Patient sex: M
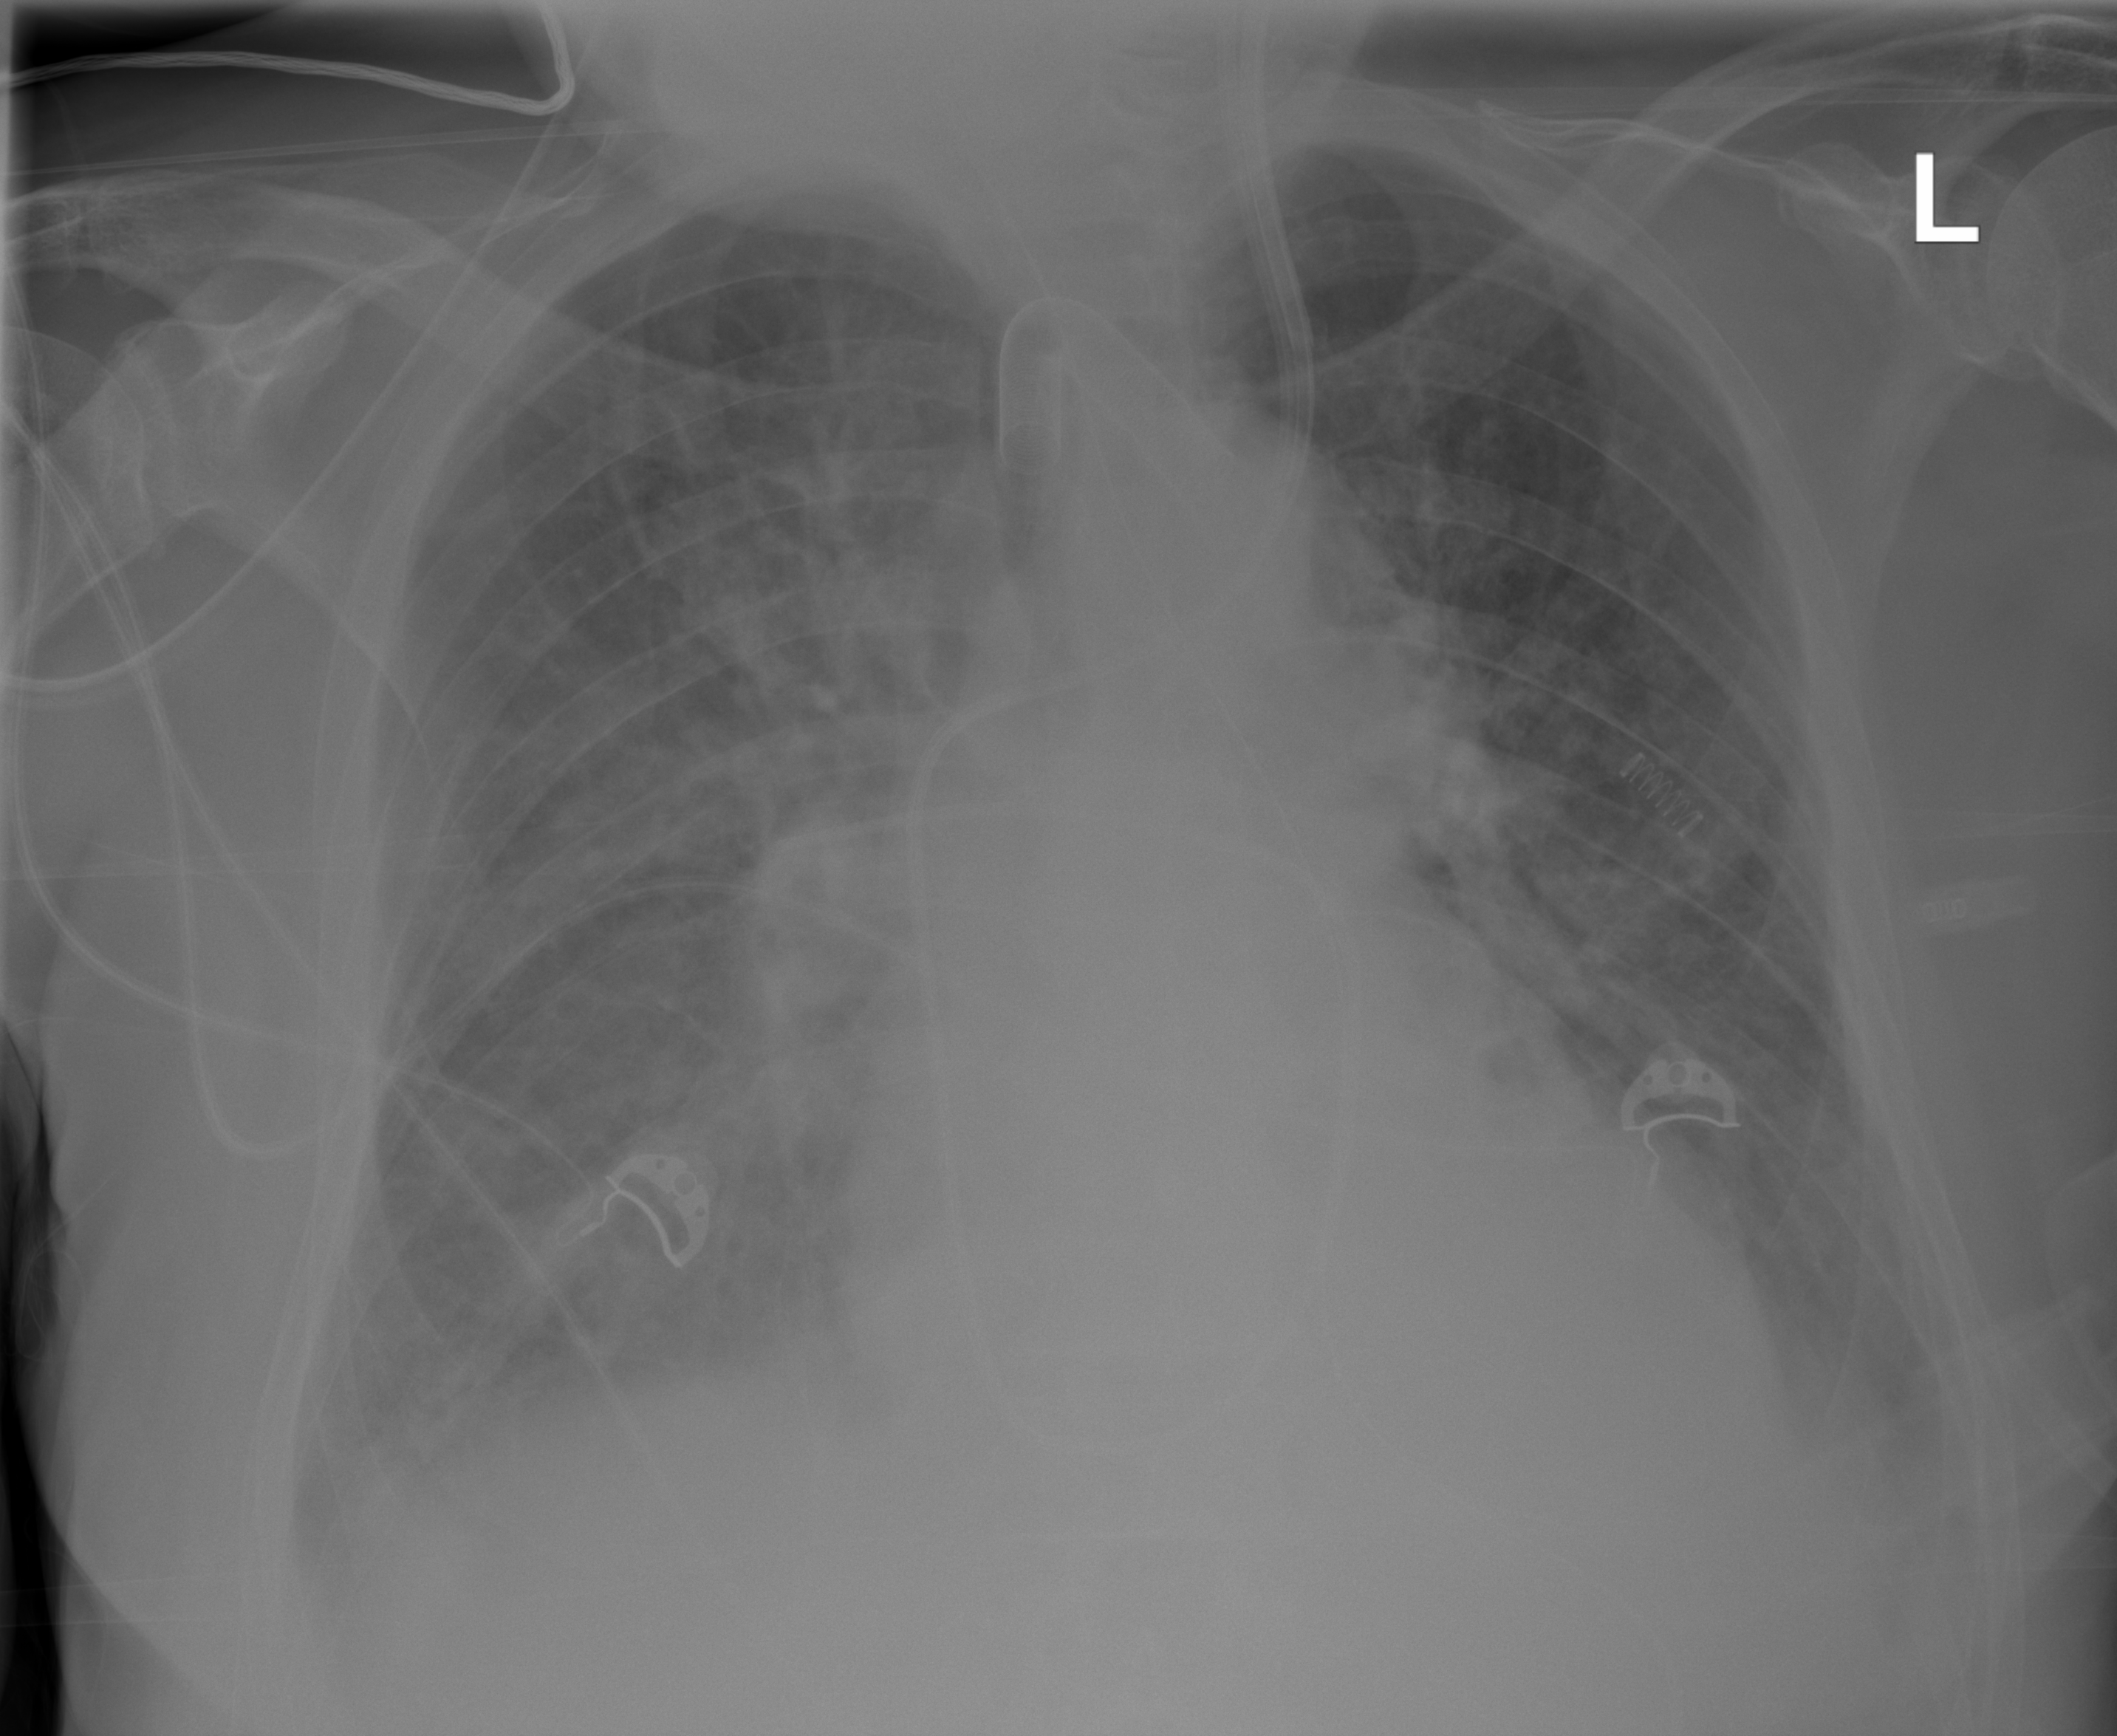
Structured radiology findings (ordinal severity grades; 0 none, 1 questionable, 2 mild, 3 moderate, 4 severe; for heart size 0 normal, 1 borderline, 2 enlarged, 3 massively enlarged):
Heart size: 2
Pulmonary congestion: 3
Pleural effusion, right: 2
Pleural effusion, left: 2
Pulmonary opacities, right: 3
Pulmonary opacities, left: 2
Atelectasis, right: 2
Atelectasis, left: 2